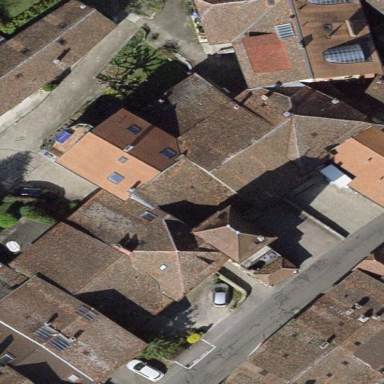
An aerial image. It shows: Simple house.